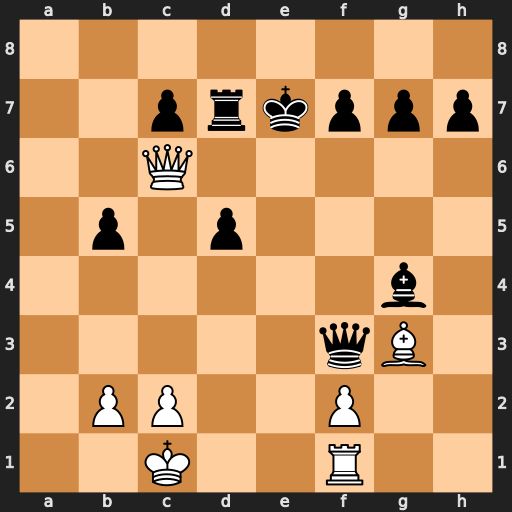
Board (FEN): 8/2prkppp/2Q5/1p1p4/6b1/5qB1/1PP2P2/2K2R2
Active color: w
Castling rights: -
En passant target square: -
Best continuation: Re1+ Be6 Bh4+